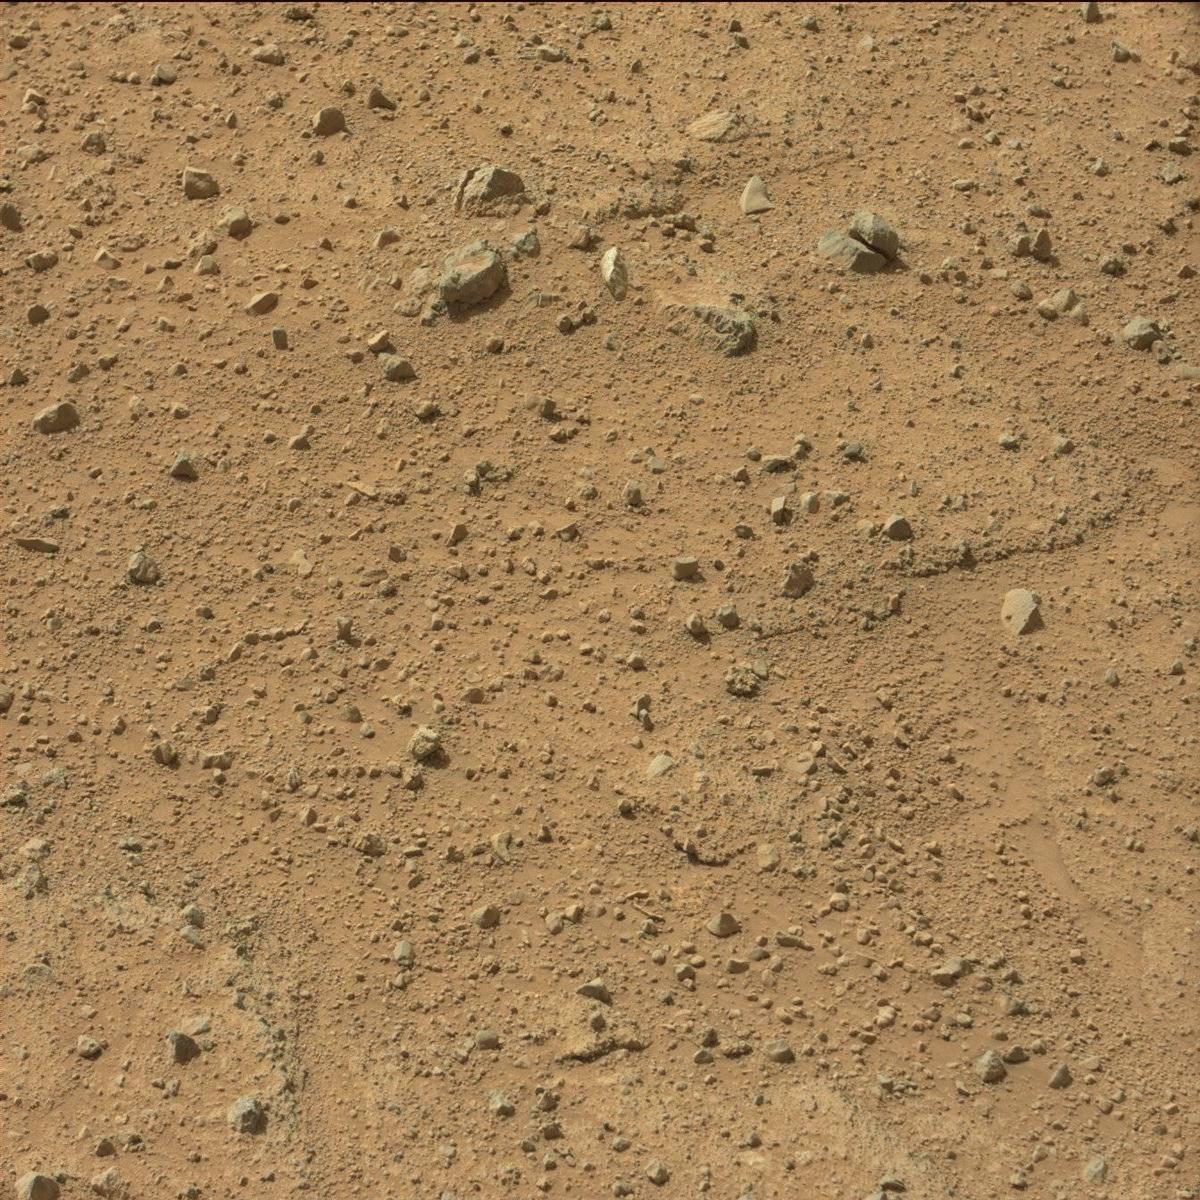
Terrain classes present: Bedrock, Sand / Soil